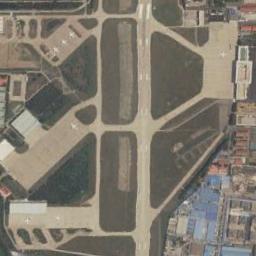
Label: airport